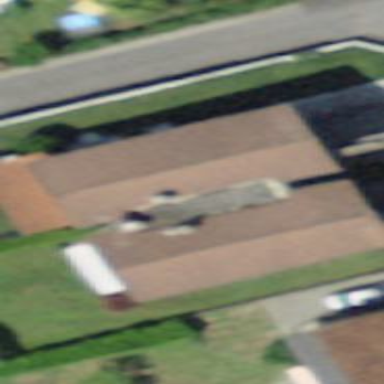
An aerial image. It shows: Simple house.